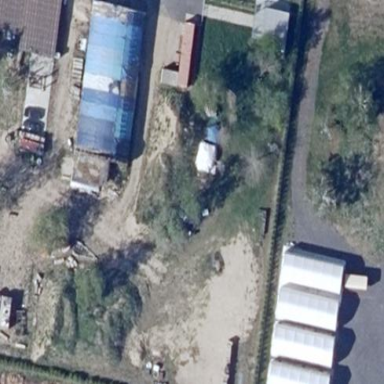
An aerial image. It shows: Bunker building.